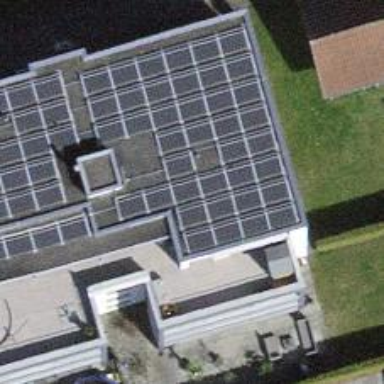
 consisting of solar photovoltaic panels."